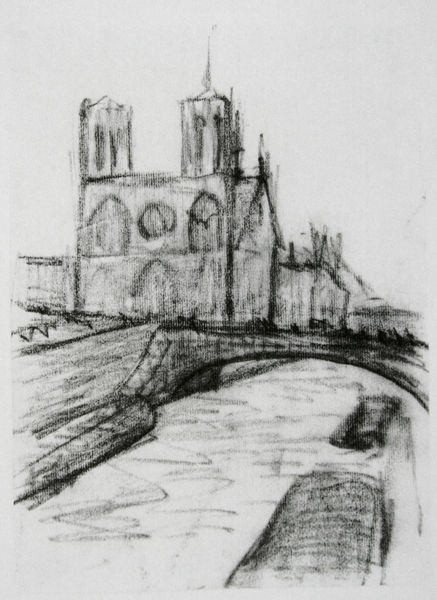
Titel: Notre-Dame
Künstler: Paula Modersohn-Becker
Standort: Bremen/Berlin
Institution: Privatbesitz
Schlagwörter: himmel, wasser, weiß, fluss, impressionismus, kirchturm, menschen, stadt, ufer, fenster, frankreich, grau, hintergrund, paris, schwarz, skizze, zeichnung, gebäude, weg, alt, bild, häuser, brücke, kanal, kirche, gotik, boot, boote, kahn, kreis, turm, schiff, schiffe, ansicht, bogen, seine, anleger, lastkahn, treppe, geländer, eindruck, bögen, kloster, türme, dom, kohle, schwarz-weiss, schraffur, bleistift, kohlezeichnung, kathedrale, portal, reims, spitzbögen, kapelle, fähre, gothik, notre dame, pont neuf, turme, glöckner, wischtechnik, fähren, jhgf, coeur, norte dame, sacre, ile de cite